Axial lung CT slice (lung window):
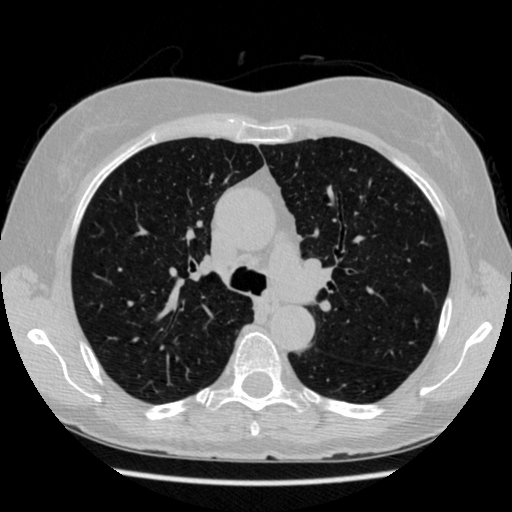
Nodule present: no